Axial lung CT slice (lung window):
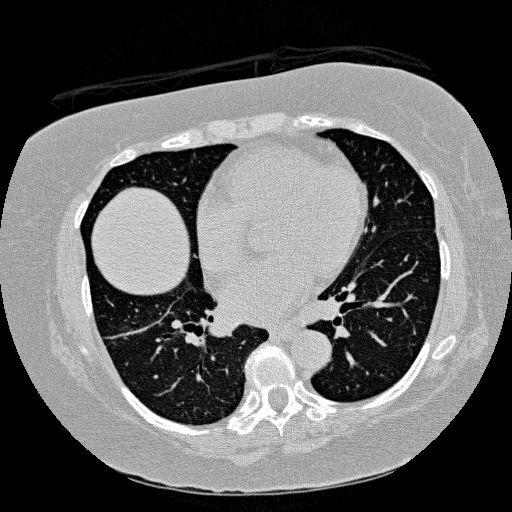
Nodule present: no